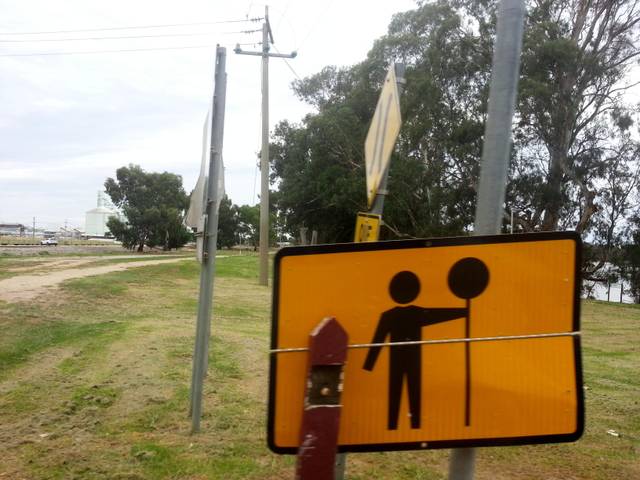
Region: Australia
Coordinates: -35.338, 143.562